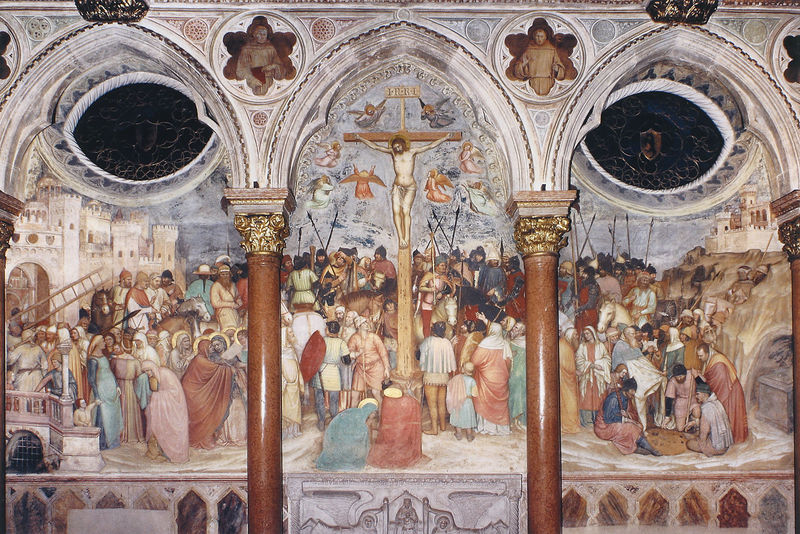
Titel: Cappella di S. Giacomo: Die Kreuzigung Christi
Künstler: Altichiero
Standort: Padua, Basilica del Santo, Cappella di S. Giacomo (EU - I - Venetien)
Schlagwörter: gruppe, himmel, menschen, braun, bunt, fenster, glas, raum, säulen, rot, ornament, alt, kirche, gold, höhle, engel, fels, figuren, krieg, leiter, soldaten, balken, bögen, burg, kreuz, religion, arkaden, kapitelle, wappen, stäbe, spitzbogen, grab, jesus, kreuzigung, krieger, lanzen, prozession, heilige, speer, speere, maria, sarkophag